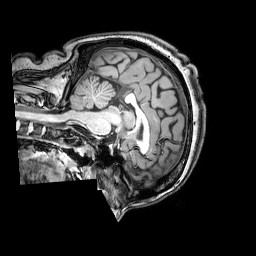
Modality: T1w
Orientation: sagittal
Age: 43
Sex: female
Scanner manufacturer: philips
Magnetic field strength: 3 T
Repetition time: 0.008113 s
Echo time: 0.003709 s